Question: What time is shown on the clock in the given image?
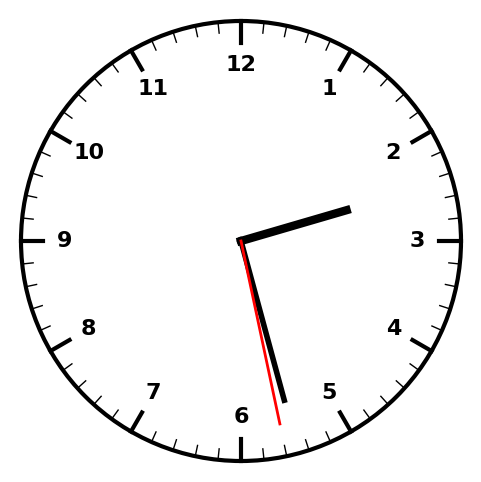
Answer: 02:27:28